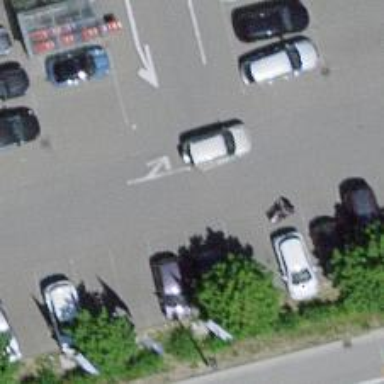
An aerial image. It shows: Asphalt parking aisle along service road.